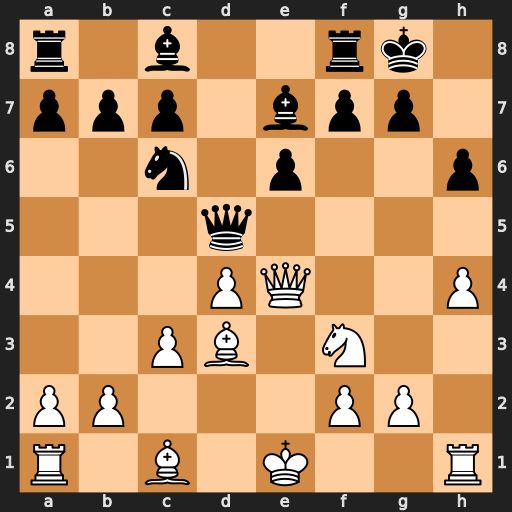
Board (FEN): r1b2rk1/ppp1bpp1/2n1p2p/3q4/3PQ2P/2PB1N2/PP3PP1/R1B1K2R
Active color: w
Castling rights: KQ
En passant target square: -
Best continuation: Qh7#